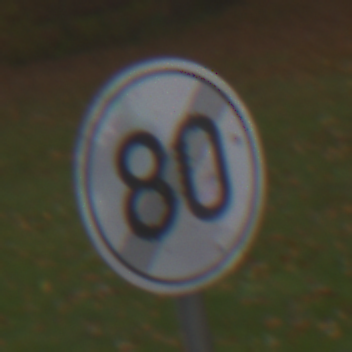
Verkehrszeichen: EndeGeschwindigkeit80
Umgebung: Outdoor, Nature
Tageszeit: Midday
Wetter: Overcast
Licht: Natural
Jahreszeit: Autumn
Kontrast: LowContrast